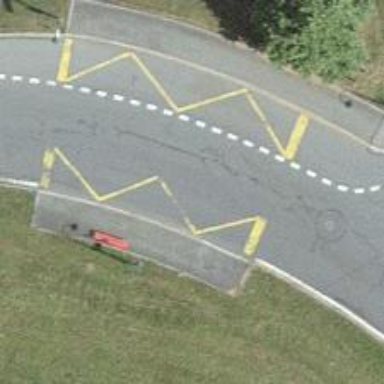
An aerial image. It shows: Unmarked crossing on footway.